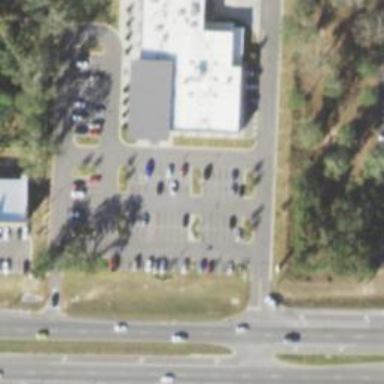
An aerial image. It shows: Parking space.